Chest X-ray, PA view. Patient: 62 years old, sex M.
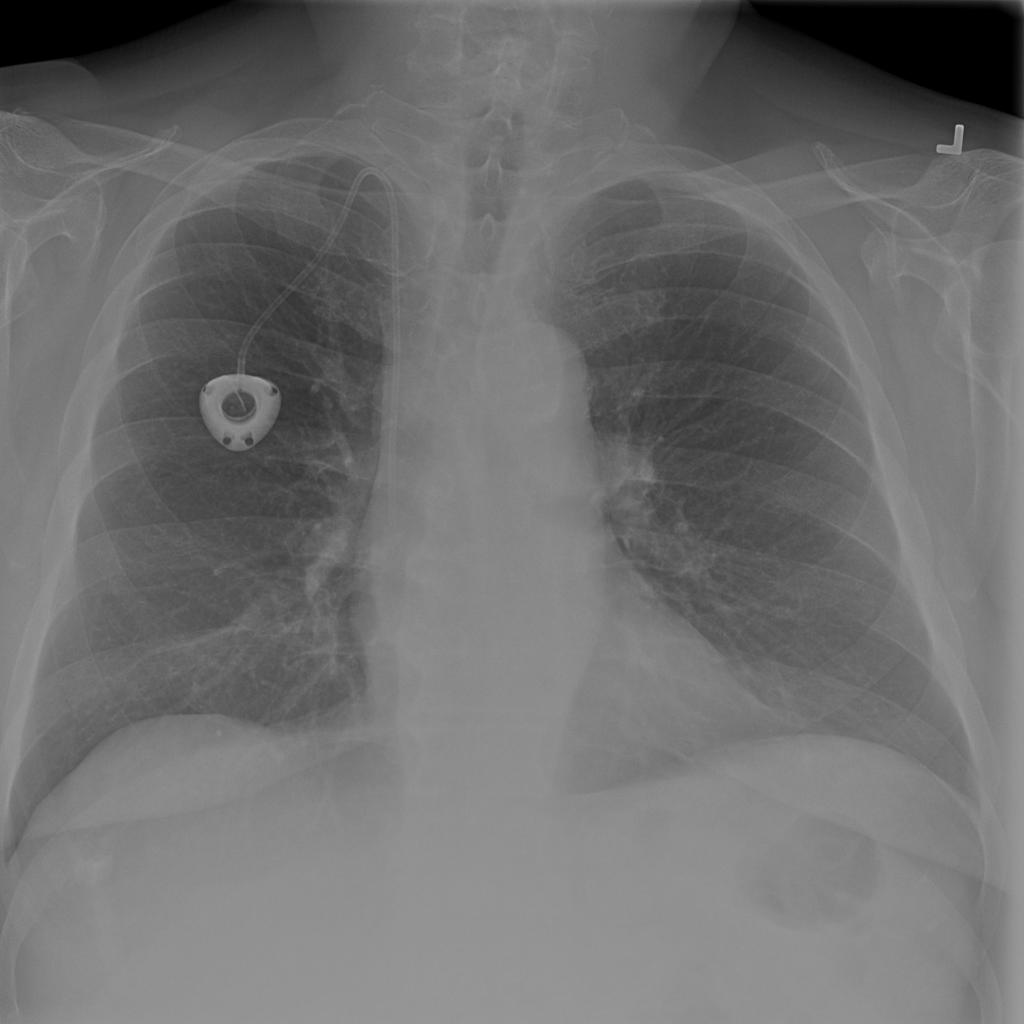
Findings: No Finding